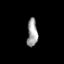
Tissue: lung
Cell type: Epithelial cells
Senescence score: 0.1157
Nuclear area (px): 286
Mean DAPI intensity: 158.427